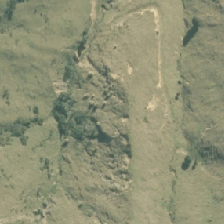
Land cover: manuka_kanuka